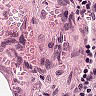
Metastatic tissue present: no